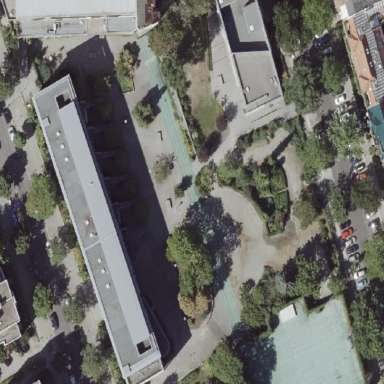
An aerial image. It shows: School.